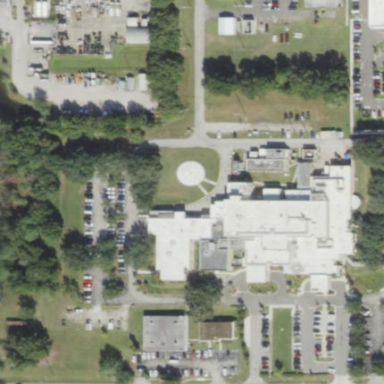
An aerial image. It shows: Healthcare facility identified as hospital.